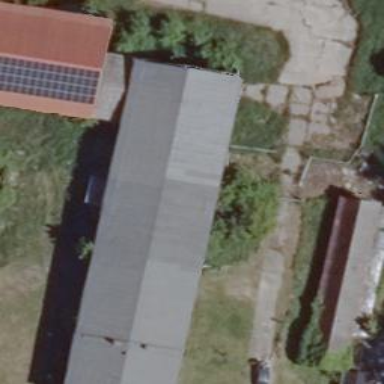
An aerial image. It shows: Farm auxiliary building.